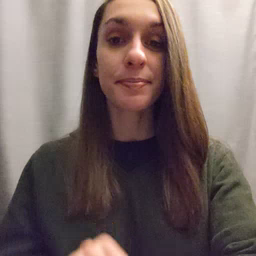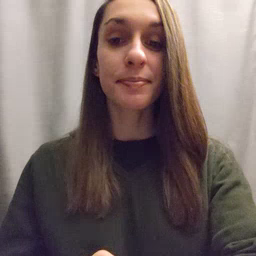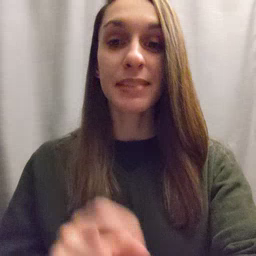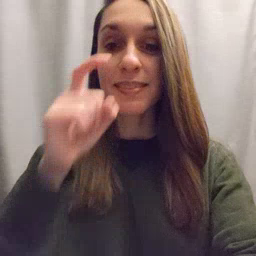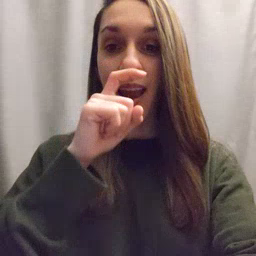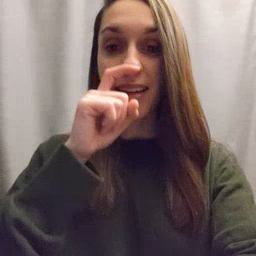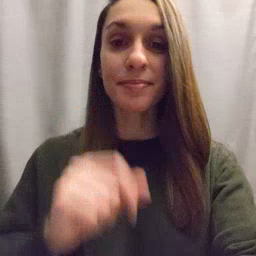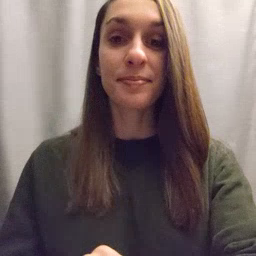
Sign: doll